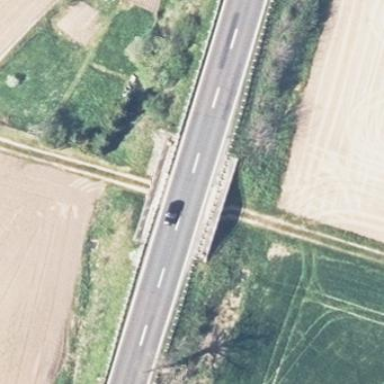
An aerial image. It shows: Man-made bridge.